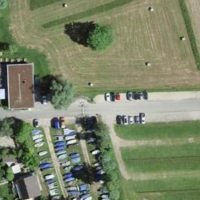
EUNIS habitat code: 53
Species observed at this site:
Filipendula ulmaria